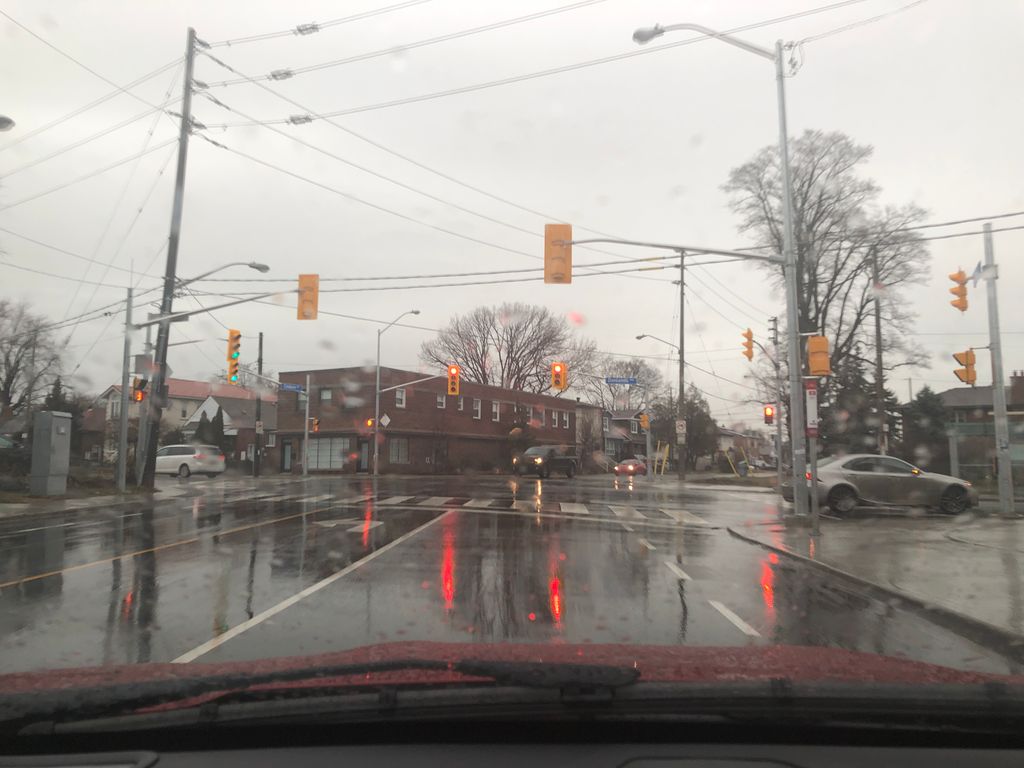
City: toronto